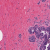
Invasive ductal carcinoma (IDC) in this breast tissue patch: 0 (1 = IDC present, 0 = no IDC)